Field crop: maize
Growth stage: 1
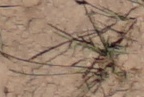
Species: lolium